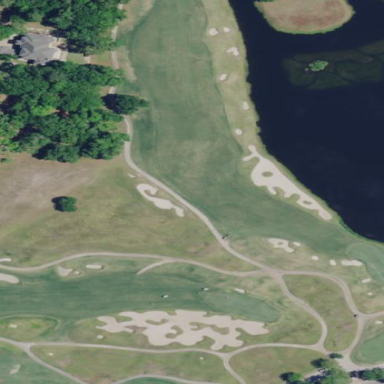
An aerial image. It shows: Golf fairway surrounded by grass.